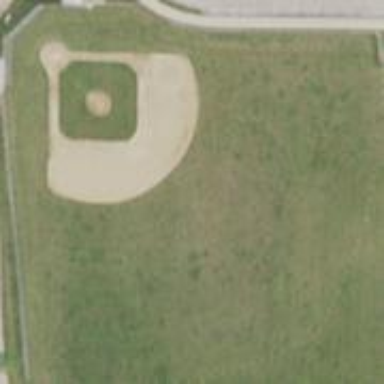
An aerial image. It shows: Baseball pitch for leisure and sports activities.